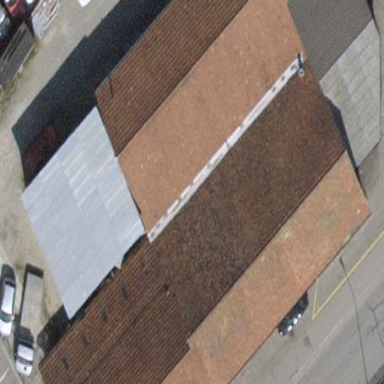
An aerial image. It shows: Warehouse.